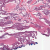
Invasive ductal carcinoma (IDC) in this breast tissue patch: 0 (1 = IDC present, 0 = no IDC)